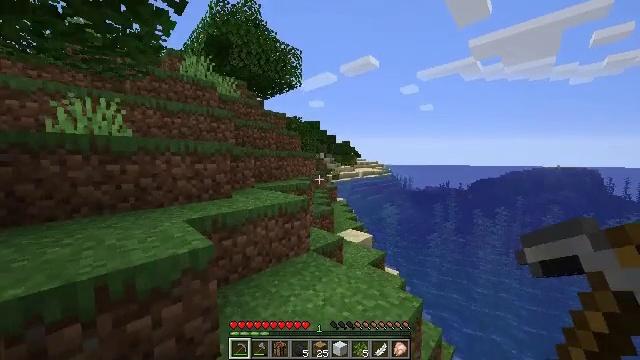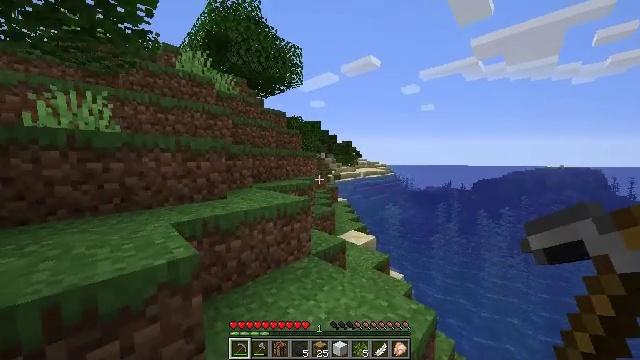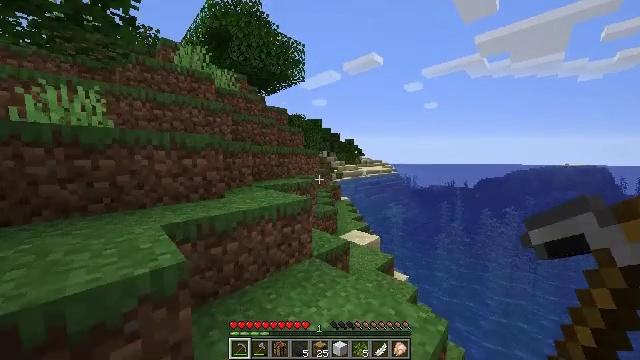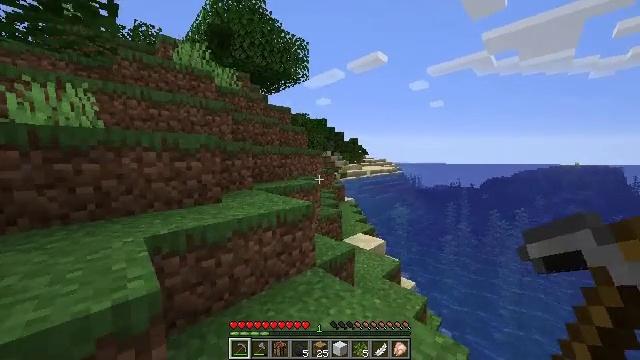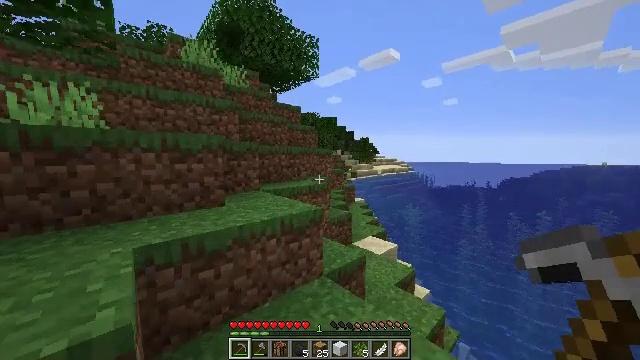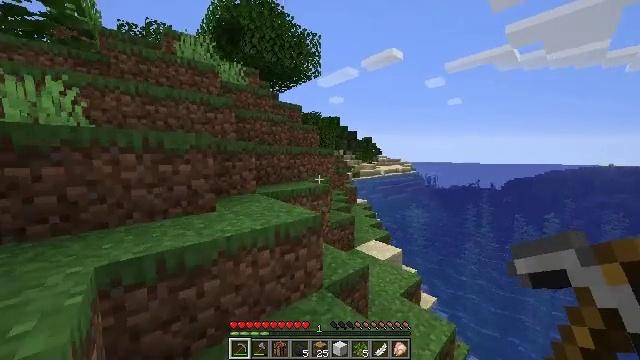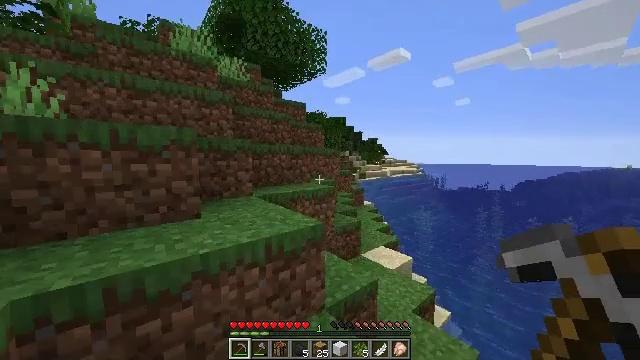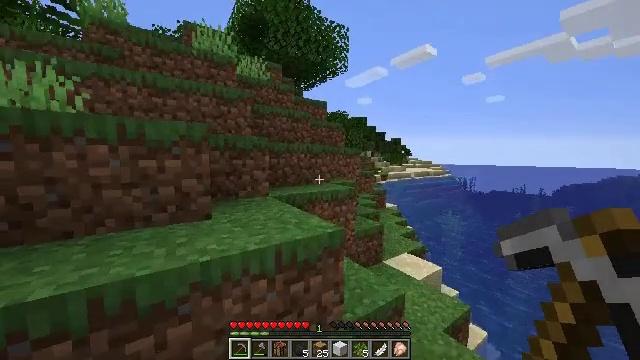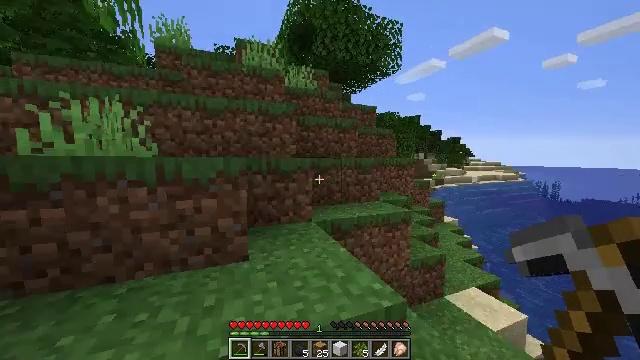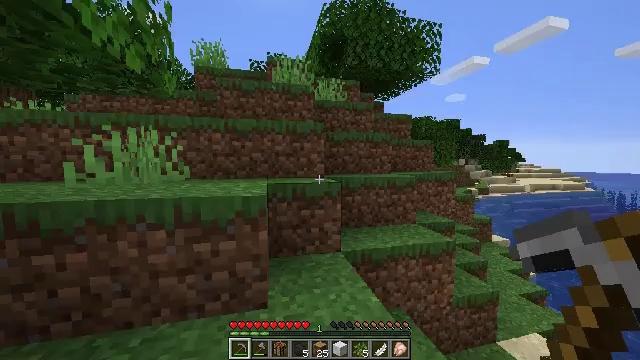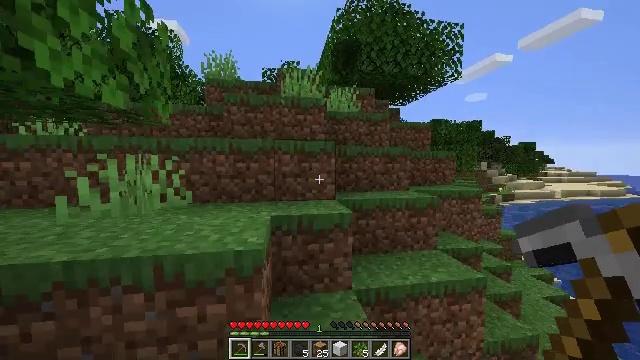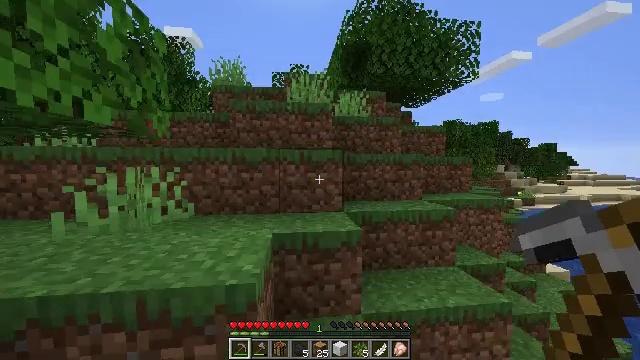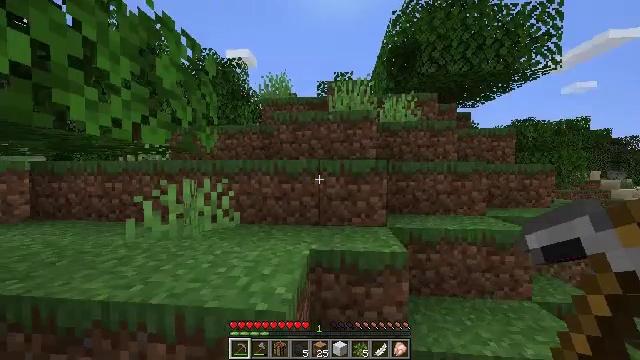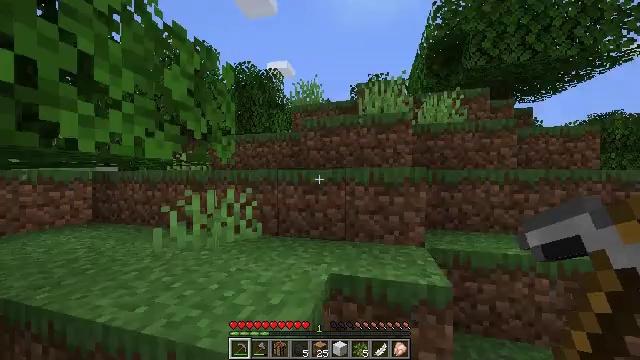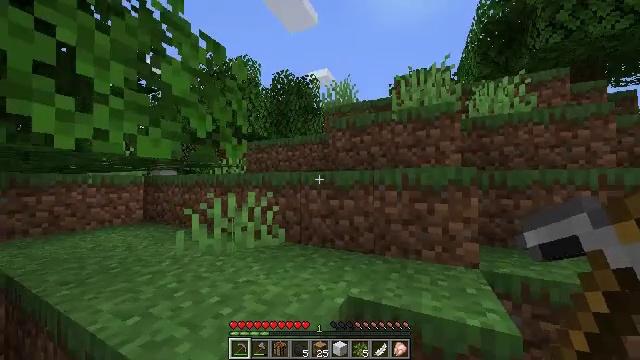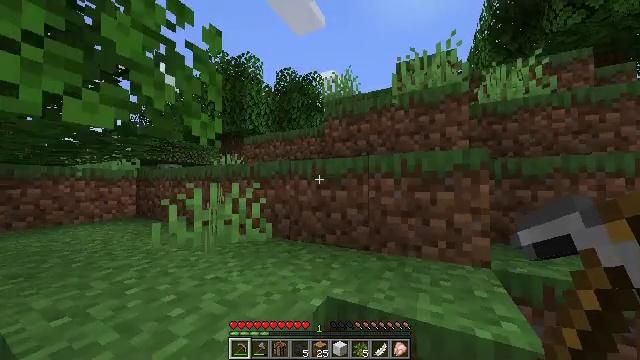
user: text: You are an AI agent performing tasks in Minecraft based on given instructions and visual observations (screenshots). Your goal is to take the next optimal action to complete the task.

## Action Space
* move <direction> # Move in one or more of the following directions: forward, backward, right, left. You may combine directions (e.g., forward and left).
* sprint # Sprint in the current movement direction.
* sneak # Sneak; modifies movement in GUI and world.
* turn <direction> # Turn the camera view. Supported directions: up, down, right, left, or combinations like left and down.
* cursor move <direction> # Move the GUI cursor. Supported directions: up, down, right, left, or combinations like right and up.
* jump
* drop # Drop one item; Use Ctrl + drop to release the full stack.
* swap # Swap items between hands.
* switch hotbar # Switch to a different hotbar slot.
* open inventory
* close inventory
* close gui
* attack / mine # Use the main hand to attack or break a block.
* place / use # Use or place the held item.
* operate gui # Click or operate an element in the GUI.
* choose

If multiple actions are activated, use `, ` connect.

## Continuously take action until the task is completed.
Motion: motion action
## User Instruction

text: Fish and kill the salmon.
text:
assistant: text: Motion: move forward, sprint
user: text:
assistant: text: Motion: move forward, sprint
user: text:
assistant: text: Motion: move forward, sprint, turn left
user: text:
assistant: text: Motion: move forward, sprint, turn left
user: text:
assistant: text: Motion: move forward, sprint
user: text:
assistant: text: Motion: move forward, sprint, turn left
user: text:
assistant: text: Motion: move forward, sprint, turn left
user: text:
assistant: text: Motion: move forward, sprint, turn left, jump
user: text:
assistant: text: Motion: move forward, sprint, turn left and up, jump
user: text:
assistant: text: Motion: move forward, sprint, turn left, jump
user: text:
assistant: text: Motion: move forward, sprint, turn left, jump
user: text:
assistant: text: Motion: move forward, sprint, turn left and up, jump
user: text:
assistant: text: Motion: move forward, sprint, turn left and up, jump
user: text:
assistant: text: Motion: move forward, sprint, turn left and up
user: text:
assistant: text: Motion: move forward, sprint, turn left
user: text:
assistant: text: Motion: move forward, sprint, jump
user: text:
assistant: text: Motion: move forward, sprint, jump
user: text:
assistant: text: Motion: move forward, sprint, jump
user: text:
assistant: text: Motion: move forward, sprint, jump
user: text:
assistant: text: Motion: move forward, sprint, jump
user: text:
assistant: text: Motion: move forward, sprint, jump
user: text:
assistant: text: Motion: move forward, sprint
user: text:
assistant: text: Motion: move forward, sprint, turn right
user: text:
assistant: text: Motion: move forward, sprint, turn right
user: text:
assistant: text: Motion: move forward, sprint, turn right and down, jump
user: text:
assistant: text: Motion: move forward, sprint, turn right and down, jump
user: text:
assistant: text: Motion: move forward, sprint, turn right and down, jump
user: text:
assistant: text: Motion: move forward, sprint, turn right and down, jump
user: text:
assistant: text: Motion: move forward, sprint, turn right, jump
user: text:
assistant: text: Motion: move forward, sprint, turn right